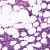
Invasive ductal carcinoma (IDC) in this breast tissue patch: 1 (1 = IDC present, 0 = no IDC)